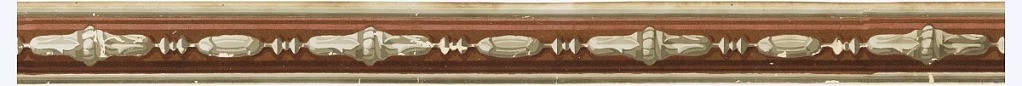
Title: Border
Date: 1825–50
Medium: Block-printed, flocked
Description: Central motif of bead and reel, surrounded by red flock, with edge banding in shades of gray at top and botom edges.